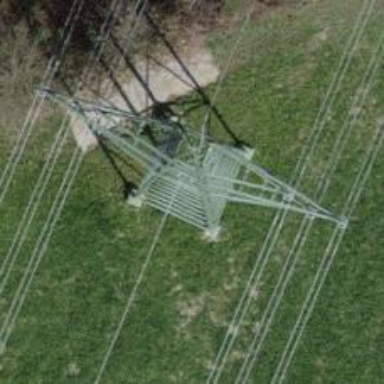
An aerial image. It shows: Towering power structure.